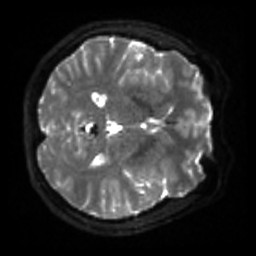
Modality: sbref
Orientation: axial
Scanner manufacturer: siemens
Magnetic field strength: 3 T
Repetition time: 4 s
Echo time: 0.0594 s